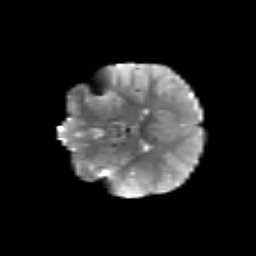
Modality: T2w
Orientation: coronal
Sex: female
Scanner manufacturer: siemens
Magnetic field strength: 3 T
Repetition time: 5 s
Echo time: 0.071 s